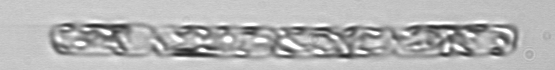
Label: Dactyliosolen_fragilissimus